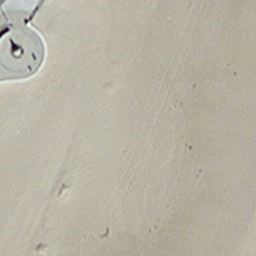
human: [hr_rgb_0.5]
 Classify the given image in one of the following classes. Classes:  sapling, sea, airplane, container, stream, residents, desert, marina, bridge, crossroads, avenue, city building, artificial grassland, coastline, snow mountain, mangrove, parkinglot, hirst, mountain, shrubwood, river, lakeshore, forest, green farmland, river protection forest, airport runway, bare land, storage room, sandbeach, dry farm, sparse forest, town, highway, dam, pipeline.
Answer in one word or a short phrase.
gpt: sandbeach